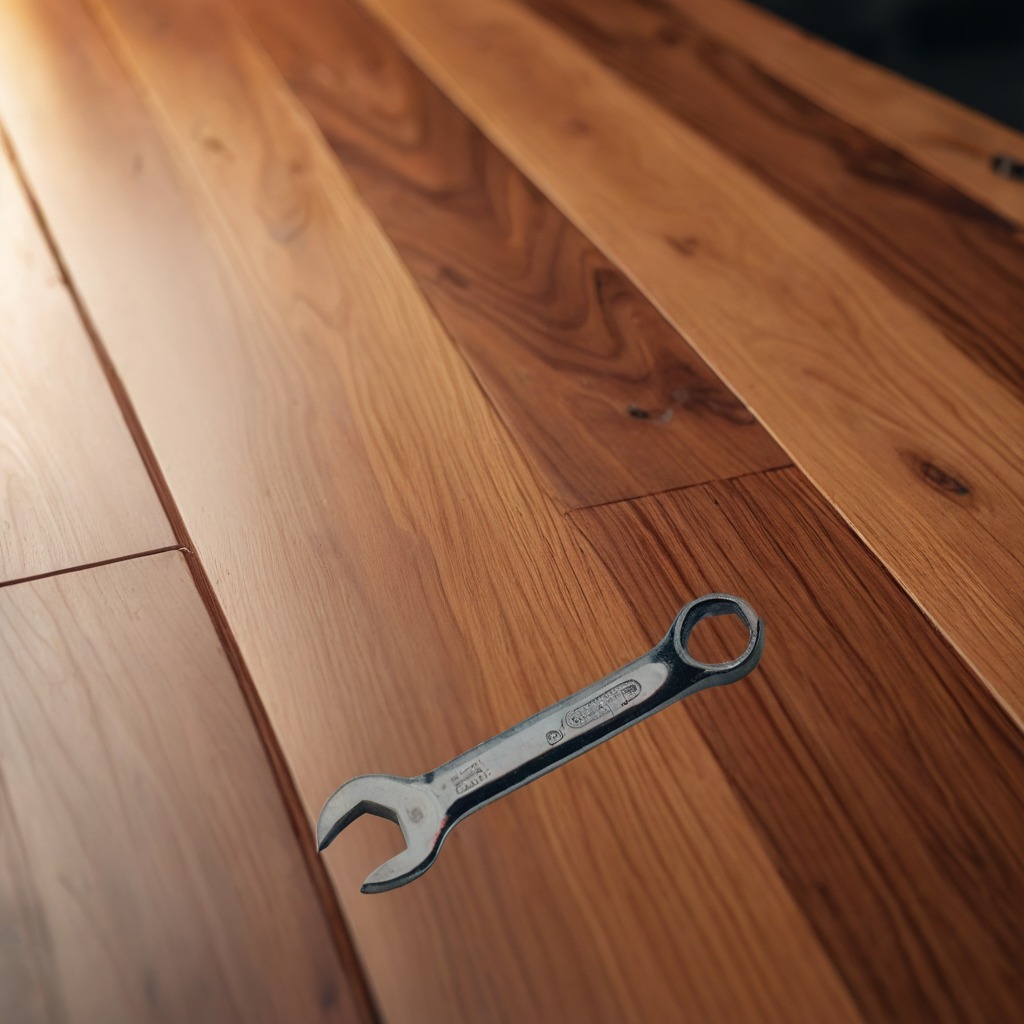
A wrench is lying on the wooden table.